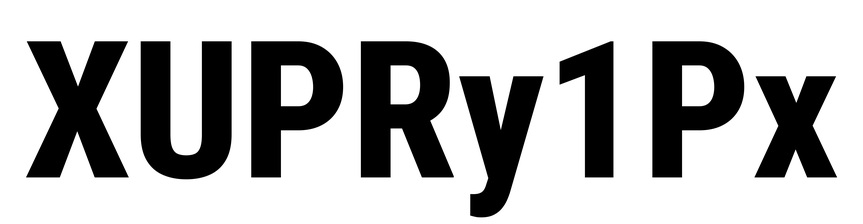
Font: Roboto_Condensed_ExtraBold